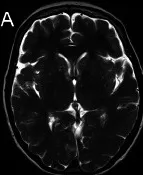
Figure 1. Axial Brain MRI sequences prior to treatment. T2 weighted image.
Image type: radiology (mri)